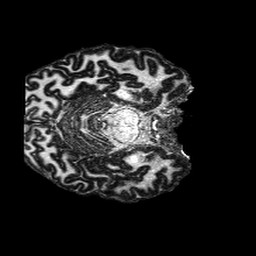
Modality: MP2RAGE
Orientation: axial